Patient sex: M
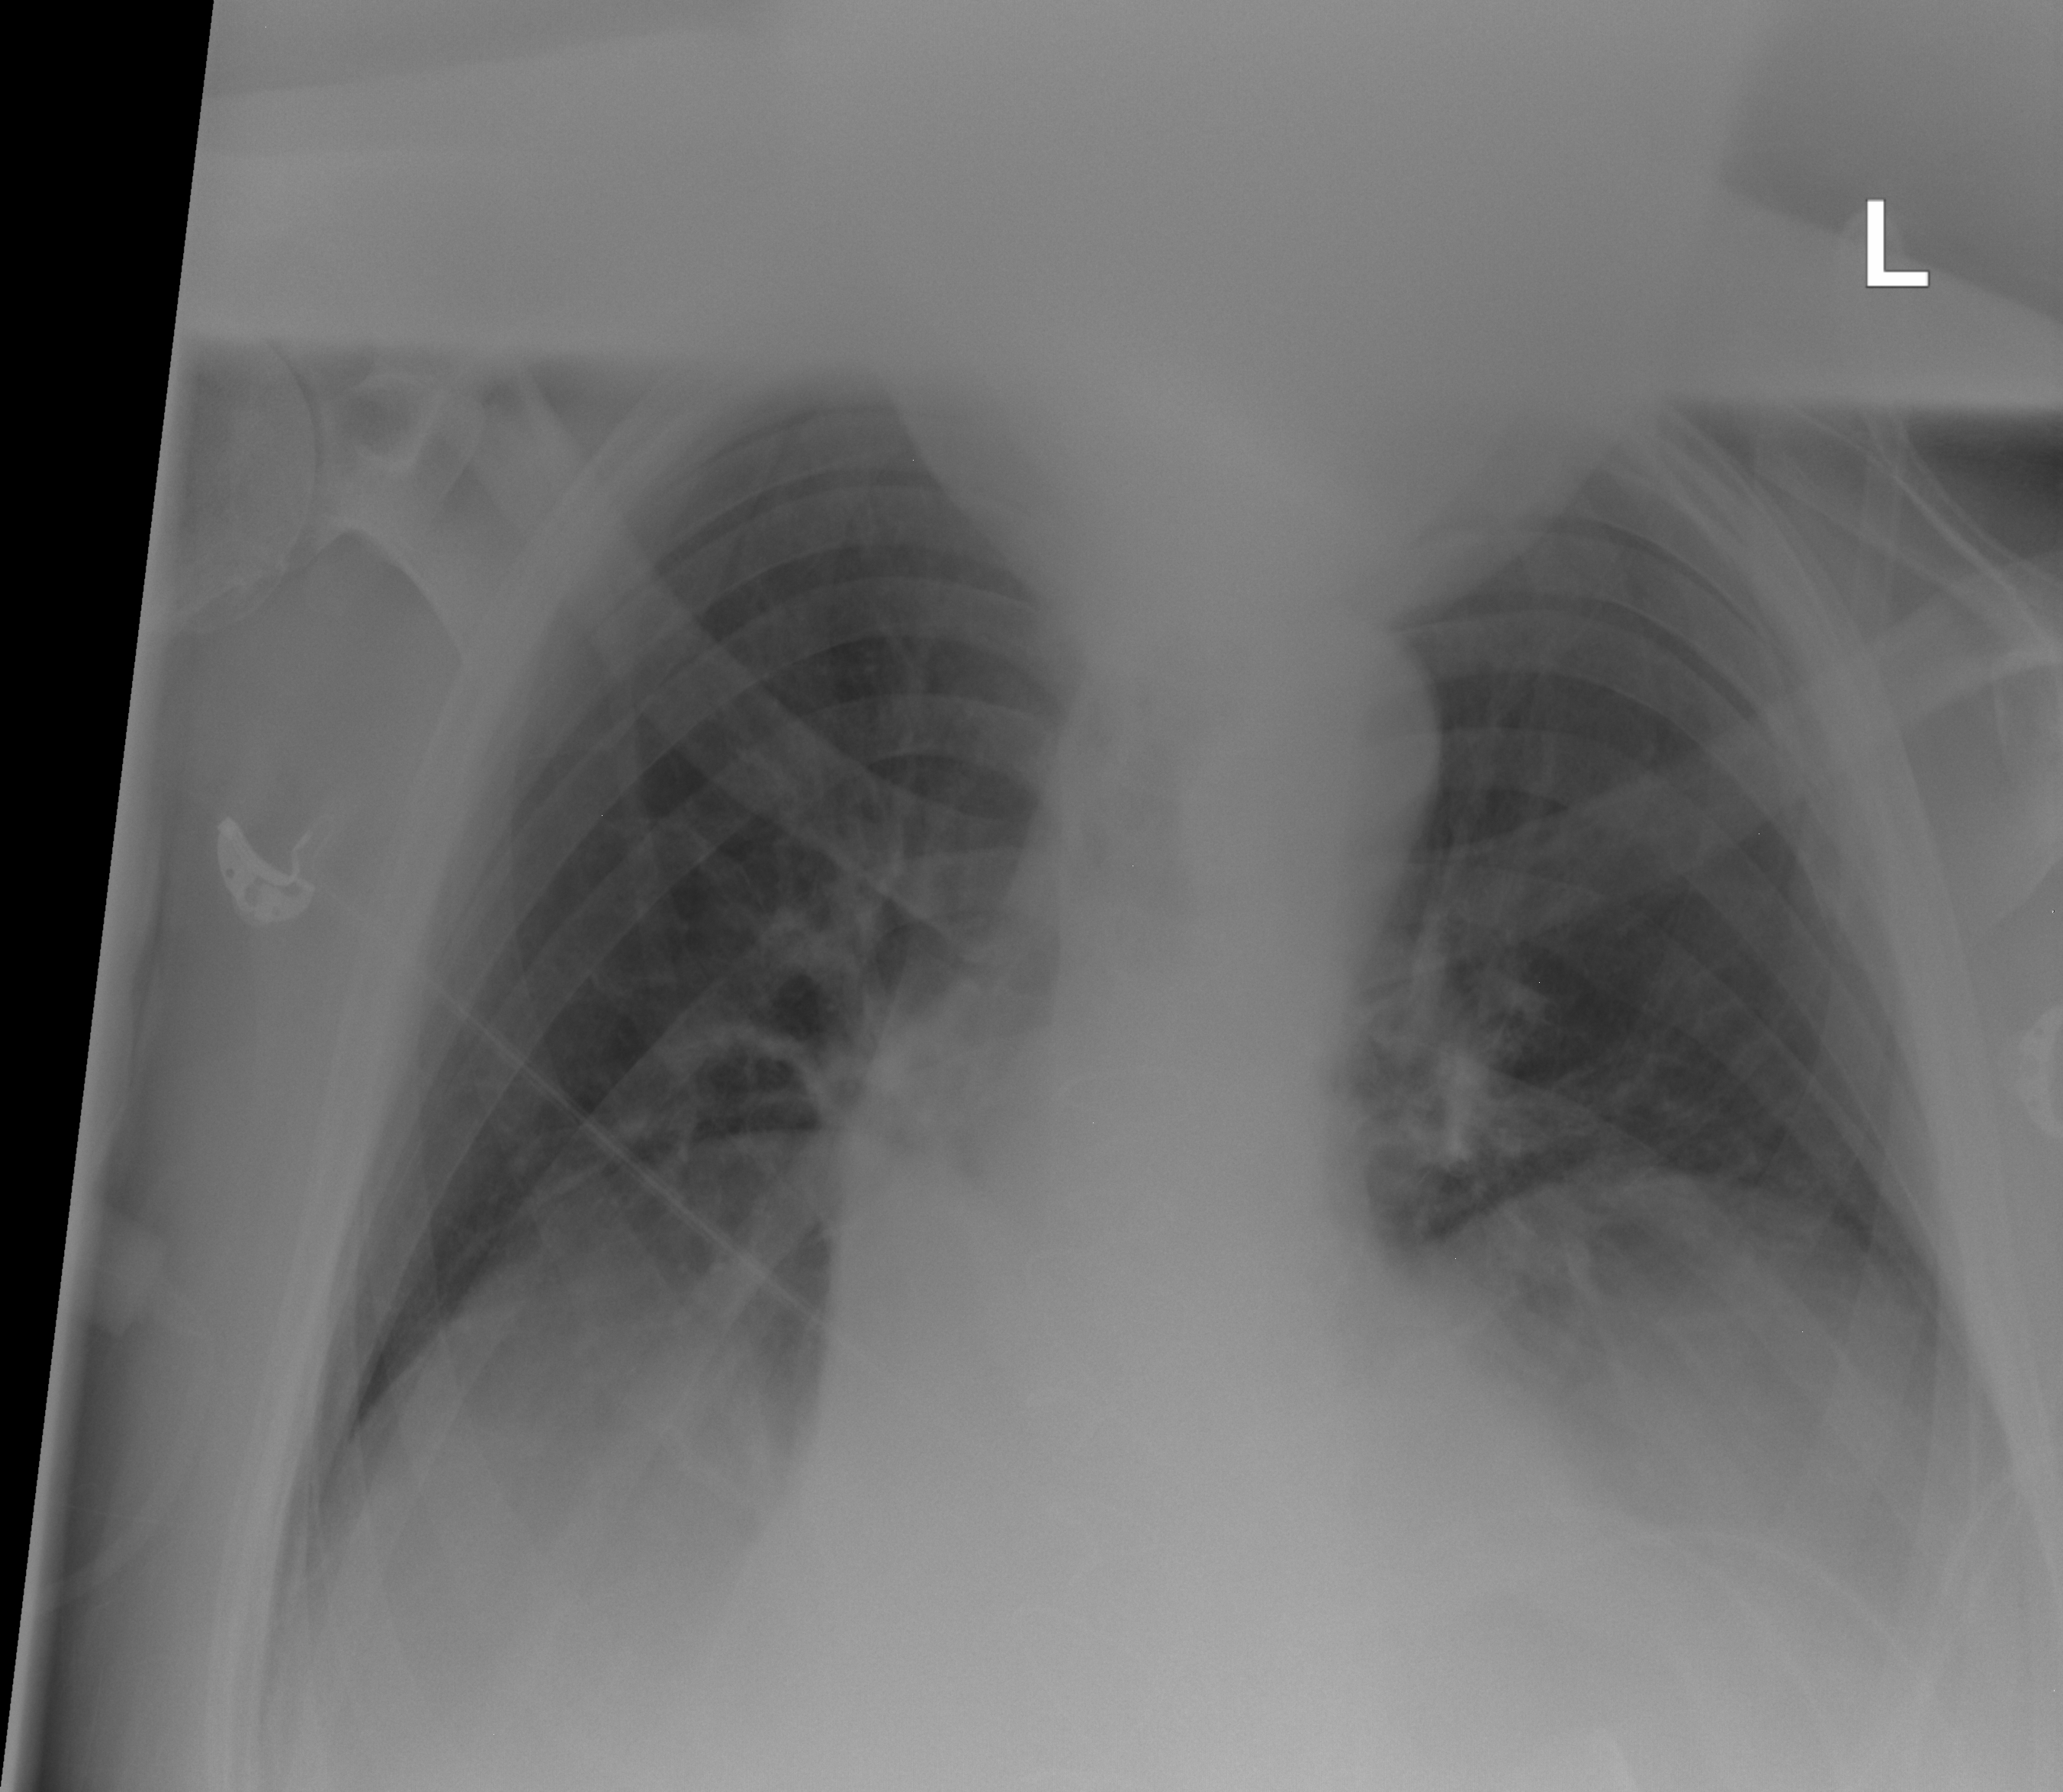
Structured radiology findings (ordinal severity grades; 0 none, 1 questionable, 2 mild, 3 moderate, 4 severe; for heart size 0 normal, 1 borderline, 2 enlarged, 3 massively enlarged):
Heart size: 1
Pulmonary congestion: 0
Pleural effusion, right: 1
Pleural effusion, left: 1
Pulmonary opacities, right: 0
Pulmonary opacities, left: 0
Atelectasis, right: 2
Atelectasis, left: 2